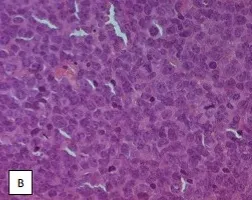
(HE: Gx400): lymphoid cells of large size with significant mitotic activity.
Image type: pathology (h&e)